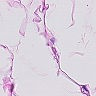
Metastatic tissue present: no